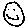
Label: smiley face